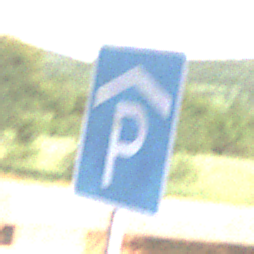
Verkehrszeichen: Parkhaus
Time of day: MorningAfternoon
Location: Outdoor (RoadRail)
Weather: PartlyCloudy
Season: NotSpecified
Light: Natural